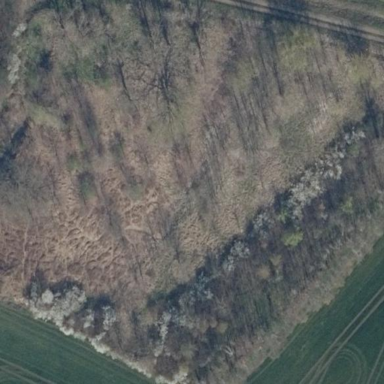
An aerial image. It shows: Patch of scrub vegetation.